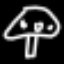
Label: mushroom